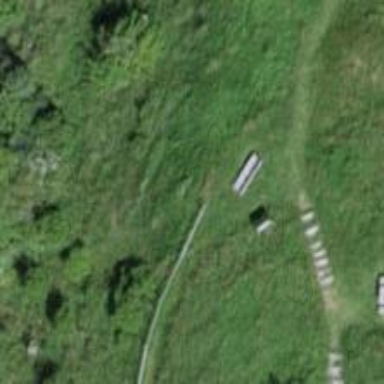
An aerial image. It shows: Bench for seating.